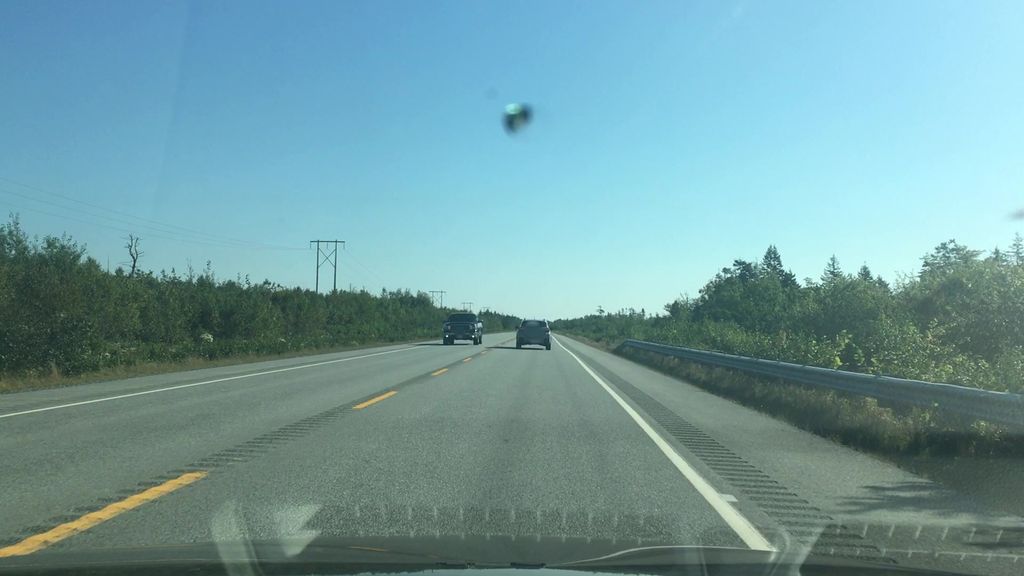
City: halifax